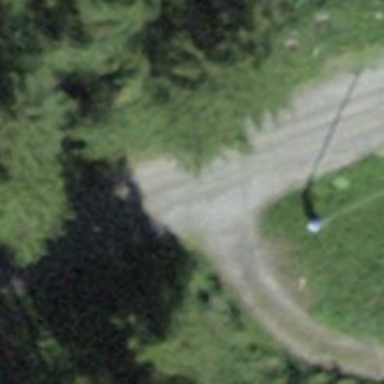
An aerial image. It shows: Gravel track with grade 2 quality.